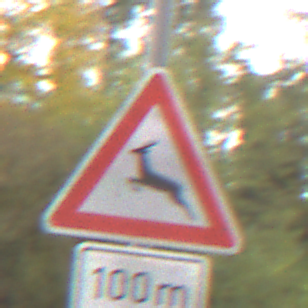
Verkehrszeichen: WildwechselRechts
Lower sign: Entfernungsangaben1
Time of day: MorningAfternoon
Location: Outdoor (Nature)
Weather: Overcast
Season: Autumn
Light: Natural